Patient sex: M
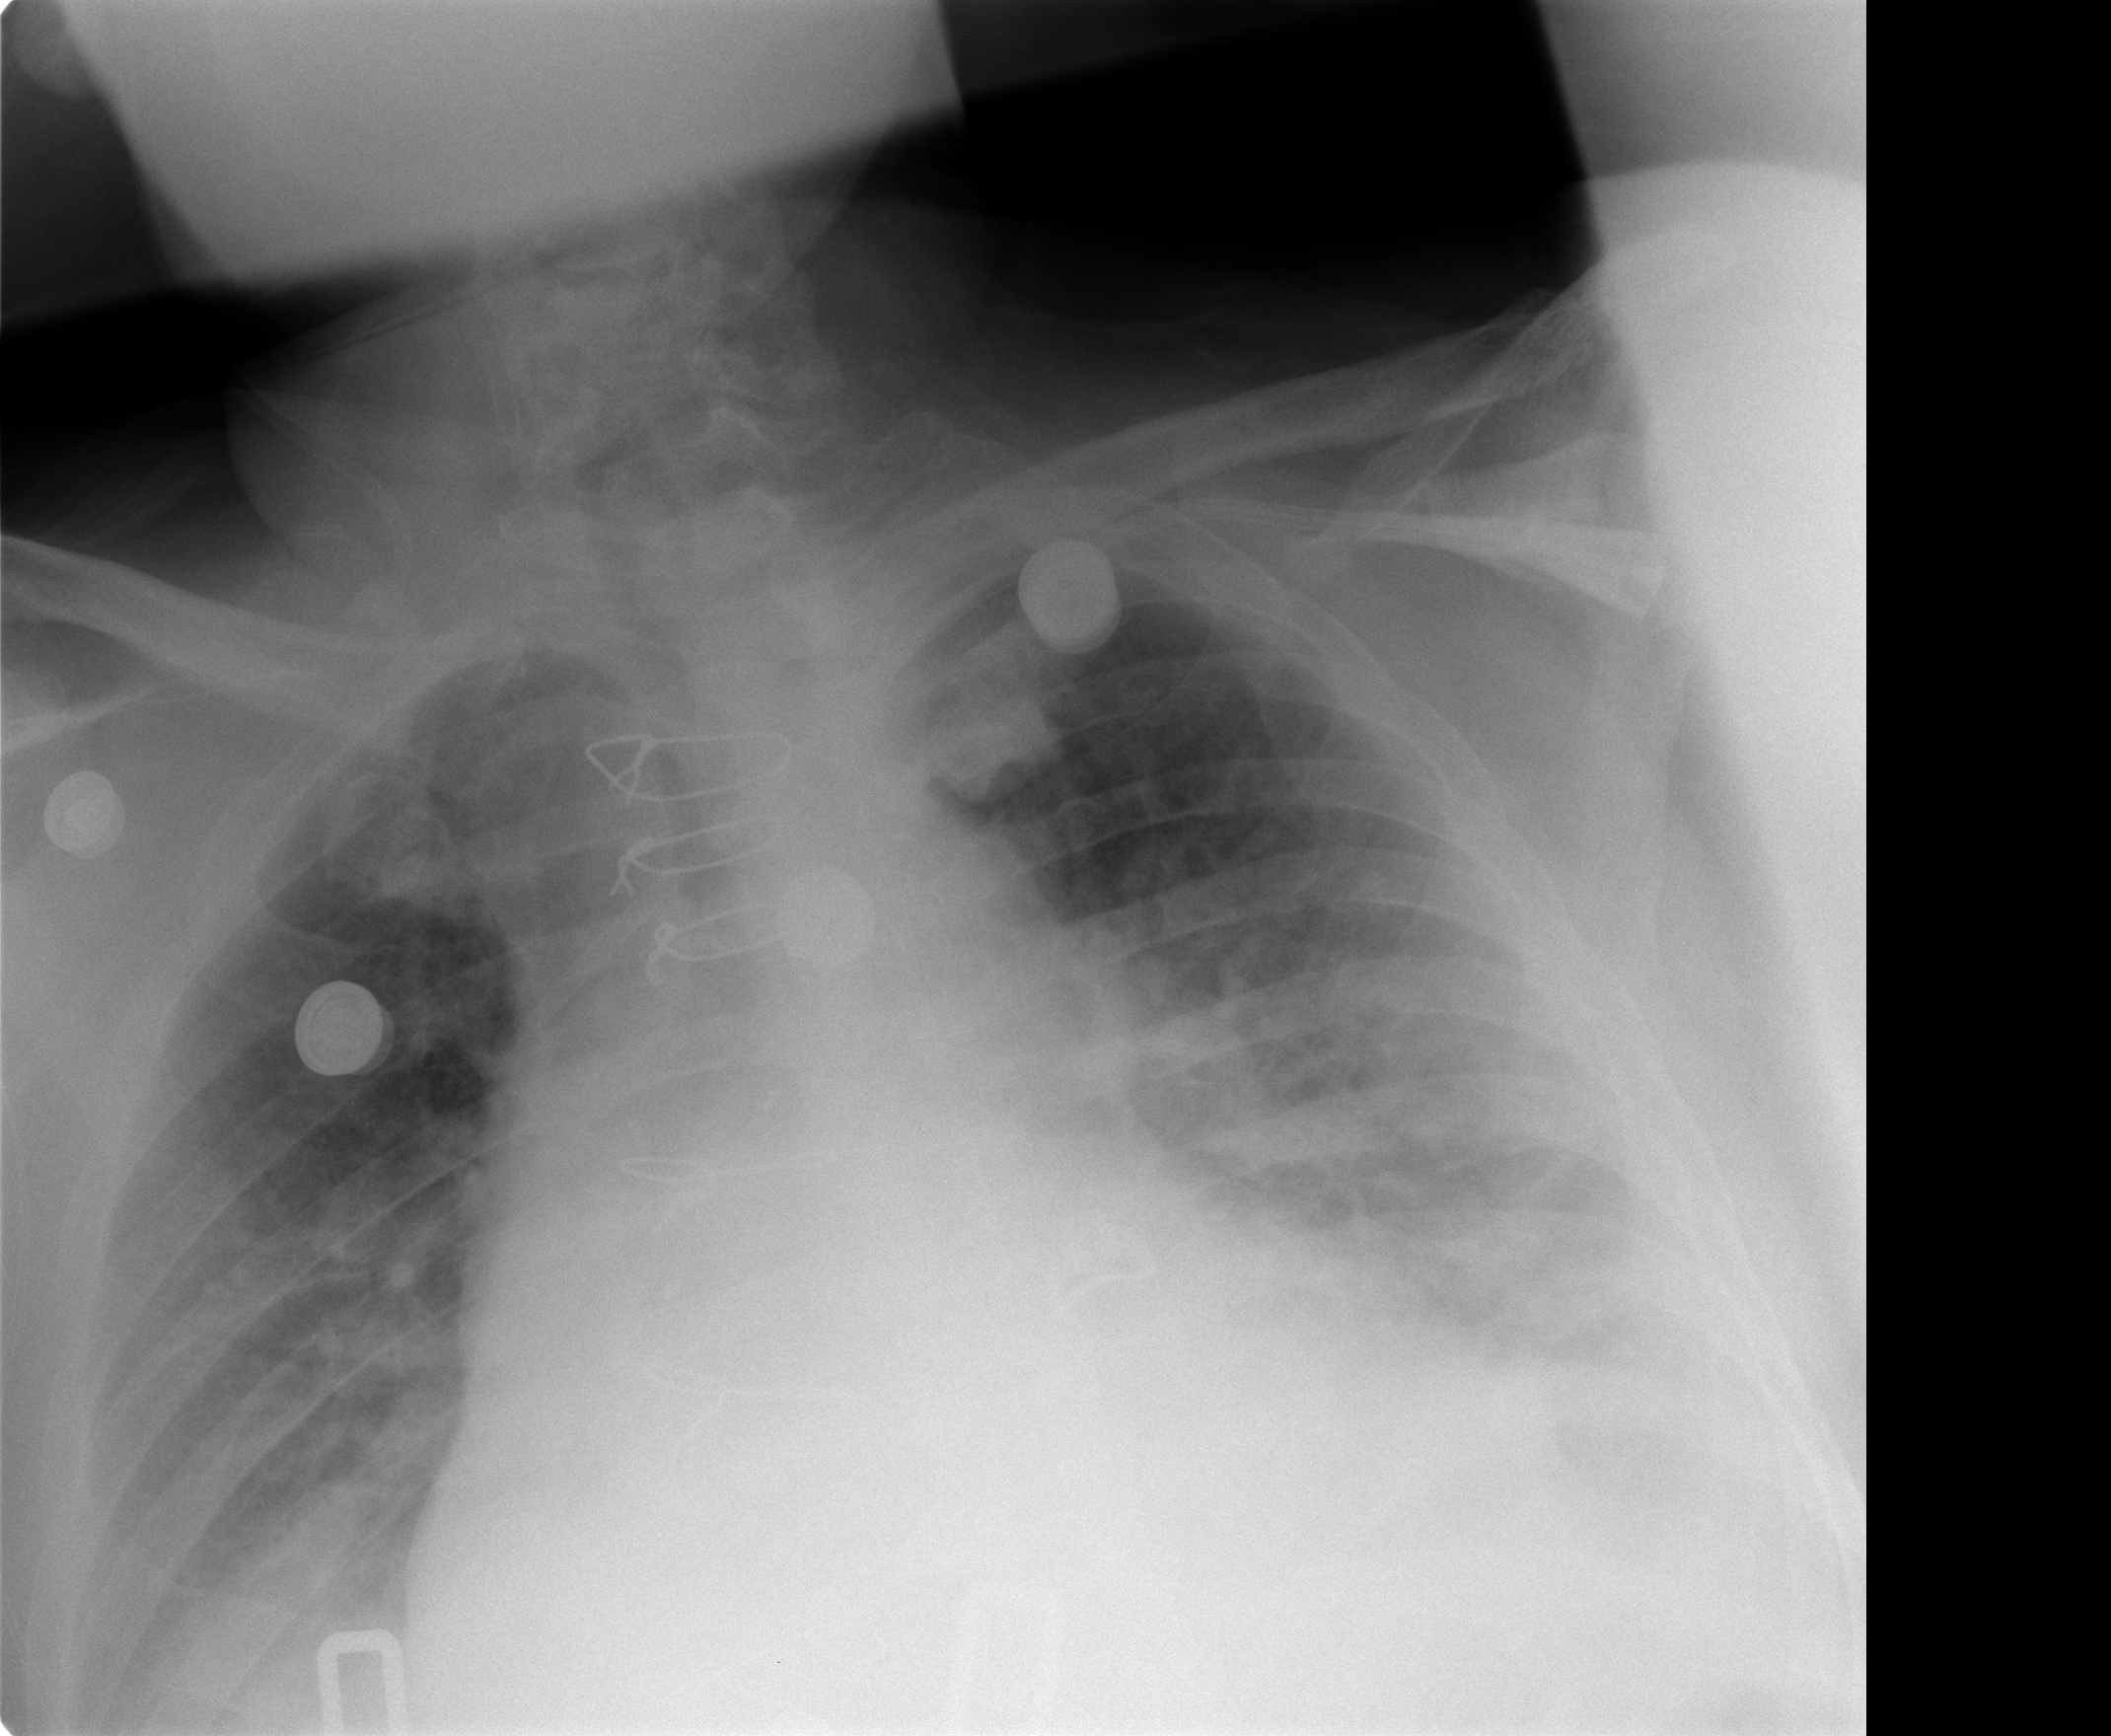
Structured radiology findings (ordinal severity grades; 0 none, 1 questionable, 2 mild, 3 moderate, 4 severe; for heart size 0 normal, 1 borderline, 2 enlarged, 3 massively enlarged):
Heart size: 2
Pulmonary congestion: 3
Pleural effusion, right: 2
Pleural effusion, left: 3
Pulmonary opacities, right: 0
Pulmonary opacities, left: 0
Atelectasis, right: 2
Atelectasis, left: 2